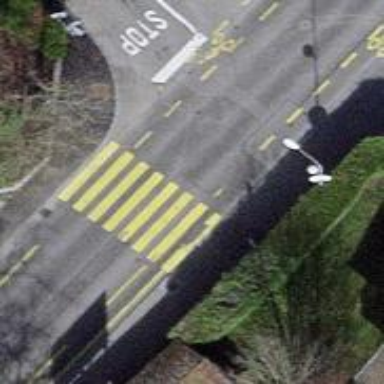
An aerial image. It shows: Zebra crossing on the road.